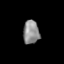
Tissue: lung
Cell type: Others
Senescence score: 0.2224
Nuclear area (px): 375
Mean DAPI intensity: 141.795